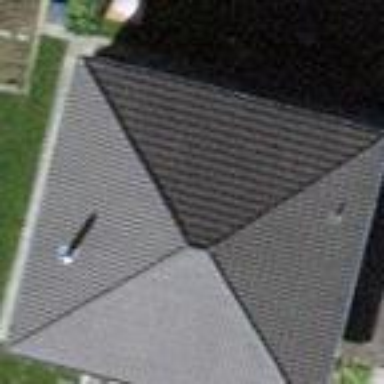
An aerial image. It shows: Simple and straightforward house.